Question: :
Why doesn't the 'dbSet.Add' method work when I'm attempting to add an object that's linked to other objects in EF?
:
Some background on this: I'm a beginner with EF, and I'm learning how to use Code First to develop the data model.
I'm using VS2013 Express, with Entity Framework 6 added through NuGet to a basic MVC project.
I've created three classes for my data model: 'Class_oneOnly', 'Class_many', and 'Class_several'. 'Class_oneOnly' has a one-to-many relationship to the other two classes, and the other two classes have a many-to-many relationship to each other.
I'm using Code First, but for purposes of explaining the relationships, here's an entity relationship diagram (I drew this in a separate project, so there's no interference between Code-First and Model-First. Also, there is no pre-generated code...although perhaps I should have gone that way, I'm trying to learn Code First):

I can create new instances of each class.
However, when I try to perform the <URL> to add a new instance of 'class_many' to the database, I get an error "NullReferenceException was unhandled by user code."
This is true, I don't have this in a try-catch block. :
'"An exception of type 'System.NullReferenceException' occurred in EF Test Code First.dll but was not handled in user code. Additional information: Object reference not set to an instance of an object."'
The main question is: Shouldn't EF take care of assigning properties to classes that are linked by relationships defined in Code First?
Should I add something to my code to make this work?
:
Setting up the EF DbSet:
'''
using System.Data.Entity;
namespace EF_Test_Code_First.Models
{
public class Context : DbContext
{
public Context()
: base("name=MyContext")
{
}
public DbSet<Class_many> Class_manys { get; set; }
}
}
'''
Class definitions:
'''
public class Class_oneOnly
{
[Key]
public string SN { get; set; }
public string Name { get; set; }
public virtual ICollection<Class_many> Class_manys { get; set; }
public virtual ICollection<Class_several> Class_severals { get; set; }
}
public class Class_several
{
public int ID { get; set; }
public string Name { get; set; }
public Class_oneOnly Class_oneOnly { get; set; }
public virtual ICollection<Class_many> Class_manys { get; set; }
}
public class Class_many
{
public int ID { get; set; }
public string Name { get; set; }
public virtual Class_oneOnly Class_oneOnly { get; set; }
public virtual ICollection<Class_several> Class_severals { get; set; }
}
'''
...and, last but not least, my test code that sets up the classes and attempts to use DbSet.Add method. 'Context dbContext' is passed from the controller (and is a static 'Context', as defined in the class above):
'''
public void myTest(Context dbContext)
{
/* assign property values to oneOnly,
* of which there is only one of these
* in each many and each several.
*/
Class_oneOnly oneOnly = new Class_oneOnly()
{
SN = "1",
Name = "oneOnly1"
};
/* make sure ids are unique as the following
* 'for' loop is iterated through
*/
int startid;
if (dbContext.Class_manys != null && dbContext.Class_manys.Count() > 0){
startid = dbContext.Class_manys.Count();
}
else{
startid = 0;
}
/* create and fill class_many and
* class_several objects, using a new id.
*/
for (int i = startid; i < 5; i++)
{
/* assign property values to many
* and several.
*/
Class_many many = new Class_many()
{
ID = i,
Name = "many" + i.ToString()
};
Class_several several = new Class_several()
{
ID = i,
Name = "several" + i.ToString()
};
/* assign further property values
* that use navigation properties
* to link between classes.
*/
many.Class_oneOnly = oneOnly;
several.Class_oneOnly = oneOnly;
many.Class_severals.Add(several);
/* add to EF
*/
/*************************
* Error occurs at this line
*************************
*/
dbContext.Class_manys.Add(many);
}
/* save
*/
dbContext.SaveChanges();
}
'''
I can provide code from other parts of the project on request.
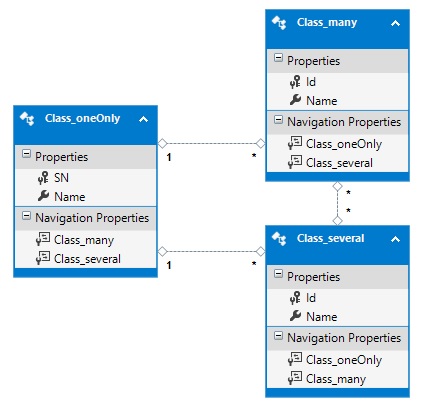
Answer: Right, so I re-created your project and think I found the issue. First thing: I would recommend using your DbContext as static, but rather in a 'using' block. If you still have problems, that's what I did to try and troubleshoot, and what I always try to do. I think you will find it harder to track down problems later on if you've got a global, static context.
I hit a null reference error on 'many.Class_severals.Add(several);' instead of where you said you did. I did use a quick Winforms project to troubleshoot, but I'm not sure why/how you would get a different error if you're using the code posted above... Anyhow, you have two options: you need to create a new collection if it's not already initialized, and you can do it in a constructor or (my preference) in the getter.
'''
public class Class_many
{
public int ID { get; set; }
public string Name { get; set; }
private ICollection<Class_several> _severals;
public virtual Class_oneOnly Class_oneOnly { get; set; }
public virtual ICollection<Class_several> Class_severals { get
{
if (_severals == null) {_severals = new List<Class_several>();}
return _severals;
}
set { _severals = value; }
}
}
'''